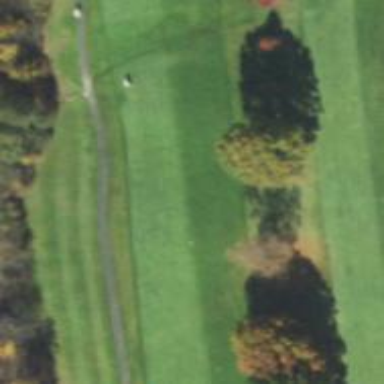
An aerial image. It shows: Golf fairway surrounded by grass.